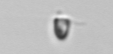
Label: Pyramimonas